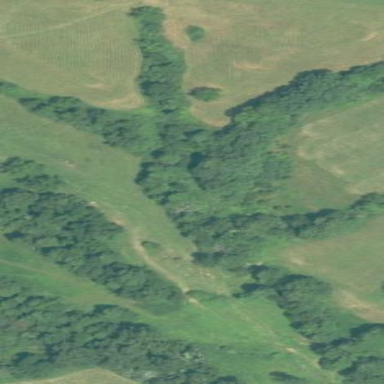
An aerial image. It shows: Beautiful woodland area.